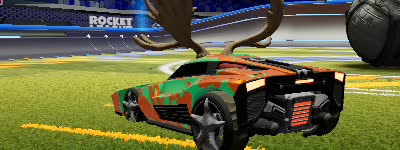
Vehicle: breakout